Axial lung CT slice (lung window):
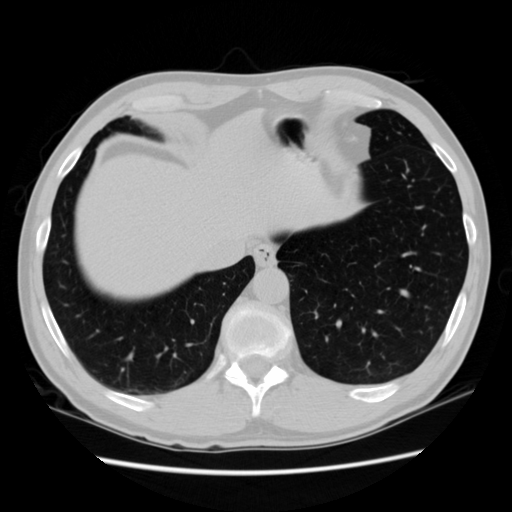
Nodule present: no